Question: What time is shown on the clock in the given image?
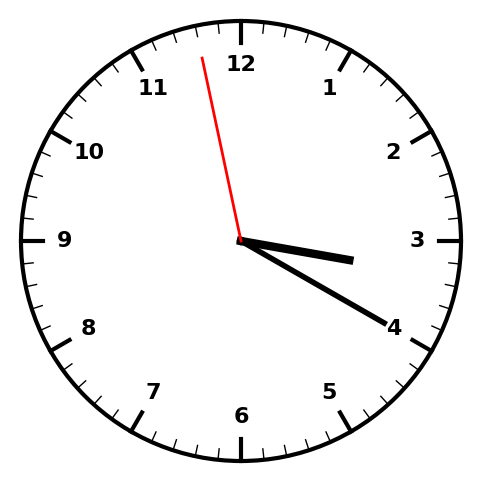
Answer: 03:19:58